Field crop: tomato
Growth stage: 1
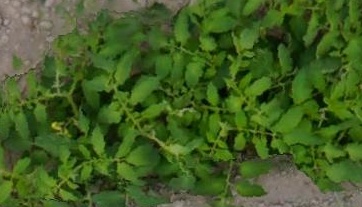
Species: tomato